Platform: macOS
Application: Arc Browser
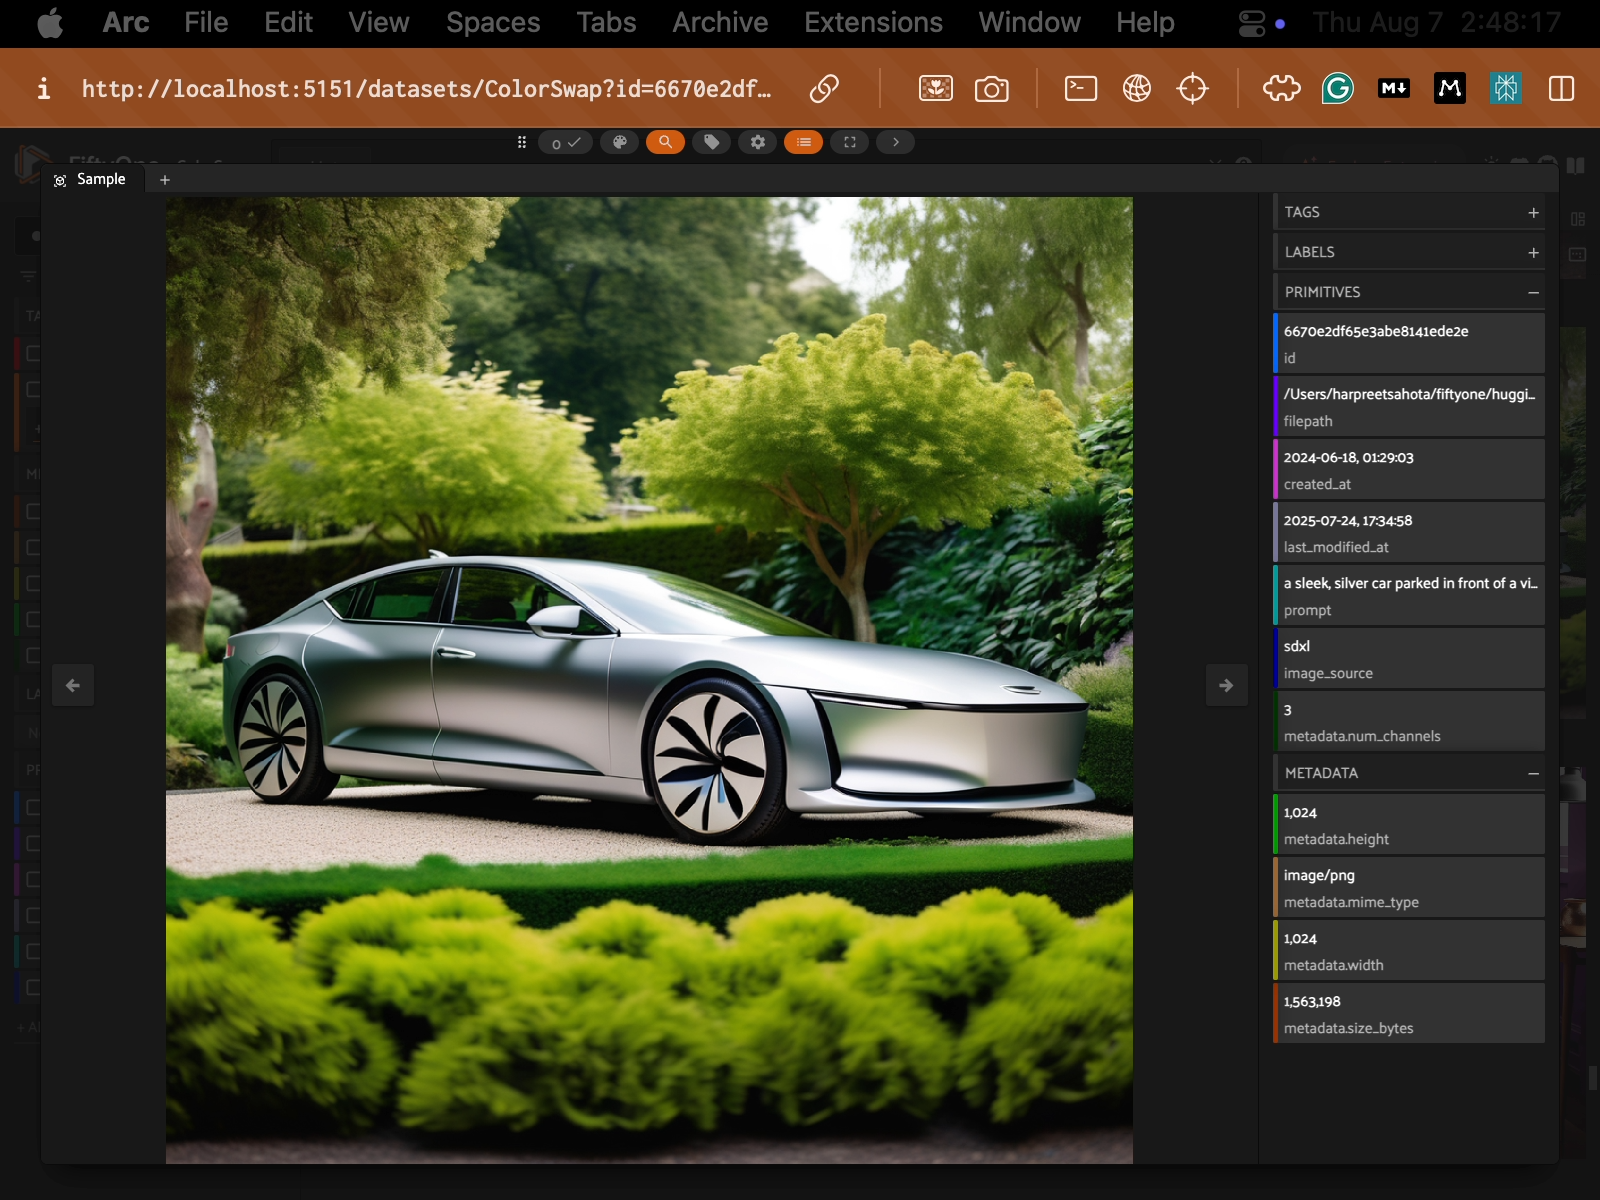
task_description: Hide the sidebar from the sample modal
action_type: click
element_info: Icon
steps_since_start: 1